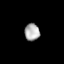
Tissue: lung
Cell type: Others
Senescence score: 0.591
Nuclear area (px): 256
Mean DAPI intensity: 170.449